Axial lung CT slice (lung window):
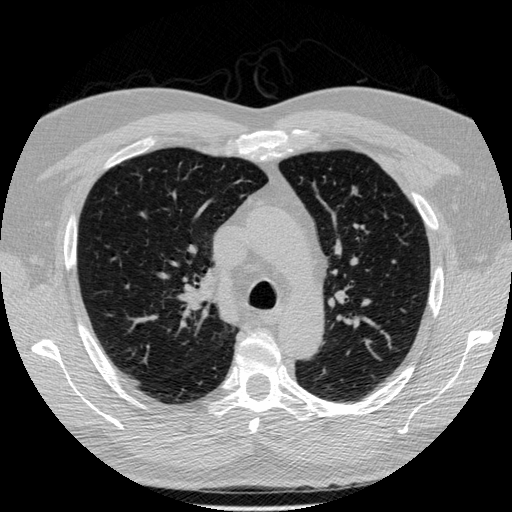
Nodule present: yes
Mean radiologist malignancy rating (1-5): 3